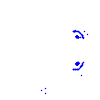
Particle: electron